七年级 · 组合几何学
如图, 纸上有五个边长为 1 的小正方形组成的图形纸, 我们可以把它剪开拼成一个正方形。

(1) 拼成的正方形的面积与边长分别是多少?

（2）请在 $3 \times 3$ 方格图中，找出连接四个格点组成面积为 5 的正方形，并在图中画出虚线。

（3）你能把十个小正方形组成的图形纸, 剪两刀并拼成正方形吗? 若能, 则它的边长是多少? 并在图中画出裁剪的线。

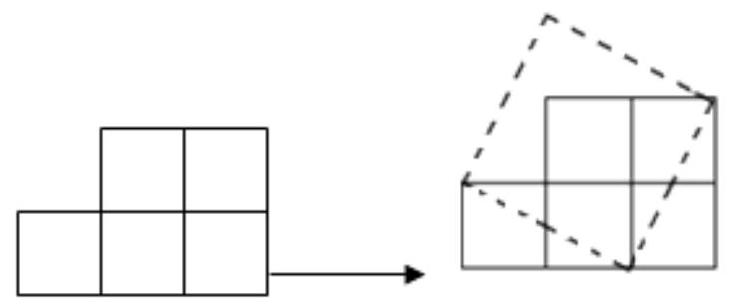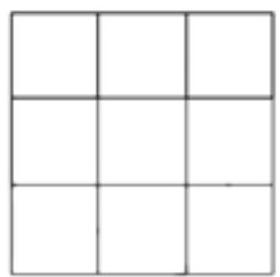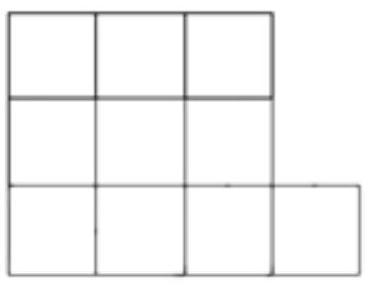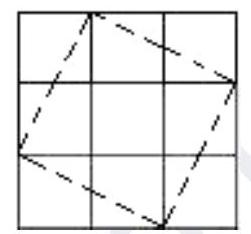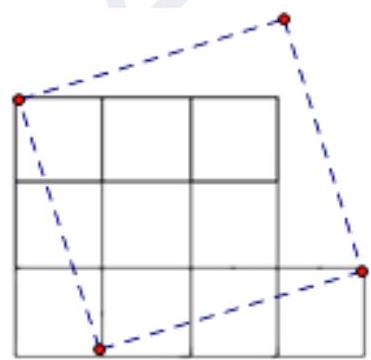
答案: ) 解: 5 个小正方形拼成一个大正方形后，面积不变，所以拼成的正方形的面积是: $5 \times 1 \times 1=5$

边长 $=\sqrt{5}$

(2) 解: 能.如图所示:

(3) 解: 能, 如图所示:

边长 $=\sqrt{10}$

21 世纪教育网(www.21cnjy.com)